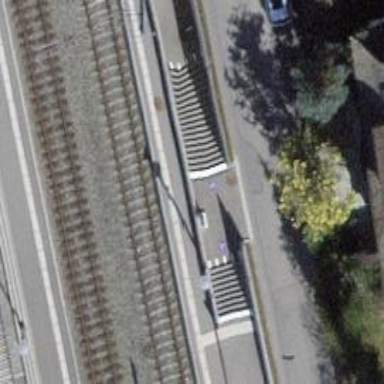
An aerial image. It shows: Road with steps.